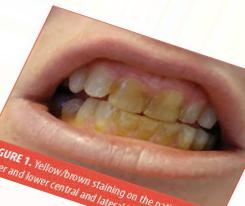
Condition: Tooth Discoloration